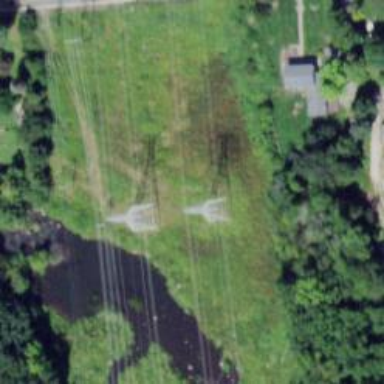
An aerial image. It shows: Lattice structure tower used for power transmission.